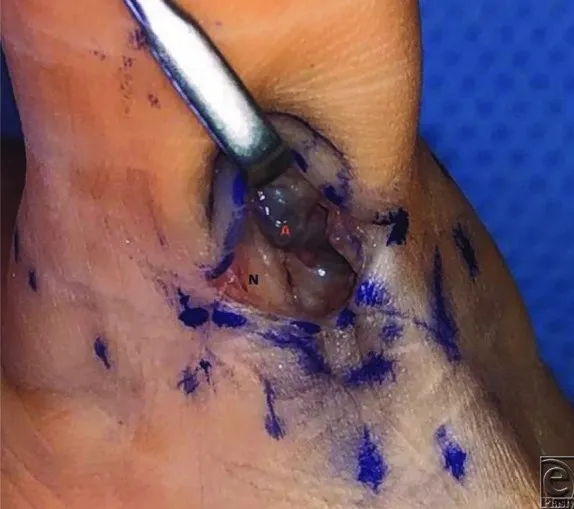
In situ thrombosed ulnar digital artery of the left thumb. Notice the purple discoloration of thrombus as well as the proximal white discoloration and the "corkscrew" conformation of the vessel (A, red). Thrombus was noted in the vessel when it was cut proximally, but there was no backflow even after thrombus removal. The nerve is linear and appears normal (N, black).
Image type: medical_photograph (other_medical_photograph)